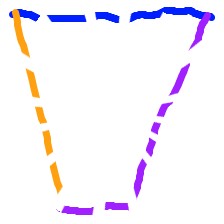
Shape: trapezoid